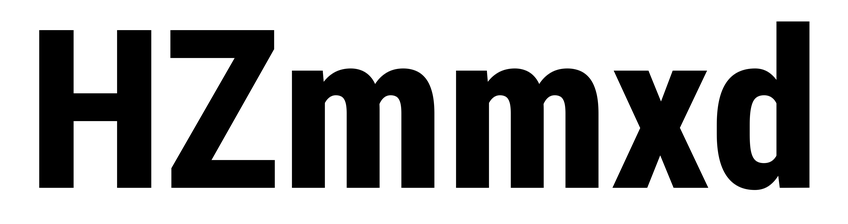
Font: Roboto_Condensed_ExtraBold